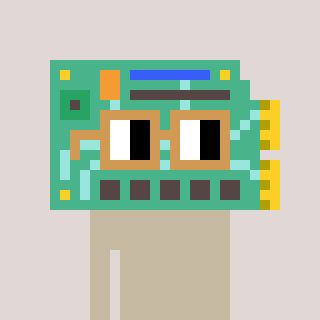
a pixel art character with square brown glasses, a chipboard-shaped head and a teal-colored body on a warm background